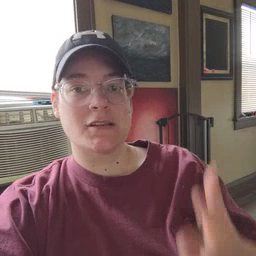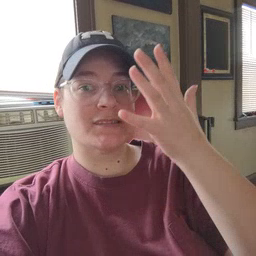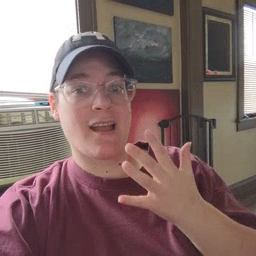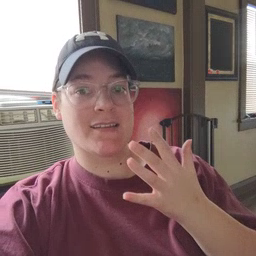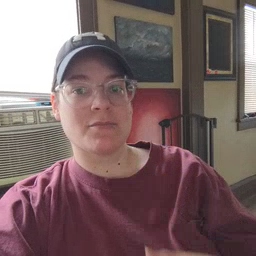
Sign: sad